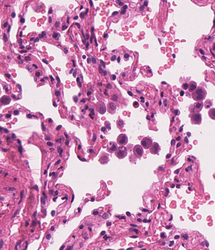
Tumor epithelial tissue: no
Tumor-associated stroma tissue: no
Normal tissue: yes